Field crop: maize
Growth stage: 1
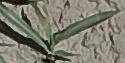
Species: sorghum